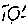
Label: sun